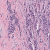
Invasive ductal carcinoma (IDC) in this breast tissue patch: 1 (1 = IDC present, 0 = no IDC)